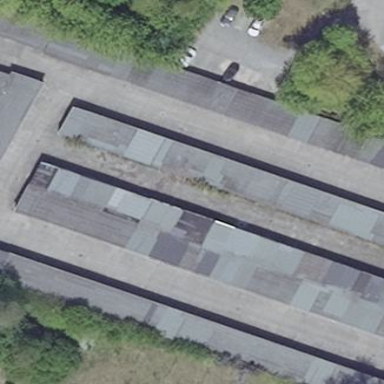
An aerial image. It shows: Group of garages.